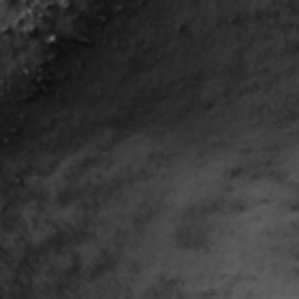
Label: frost